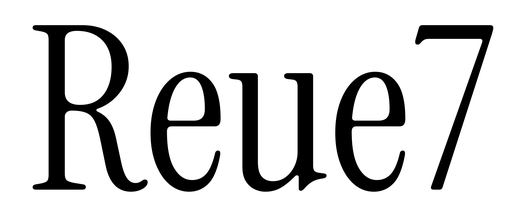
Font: InstrumentSerif-Regular